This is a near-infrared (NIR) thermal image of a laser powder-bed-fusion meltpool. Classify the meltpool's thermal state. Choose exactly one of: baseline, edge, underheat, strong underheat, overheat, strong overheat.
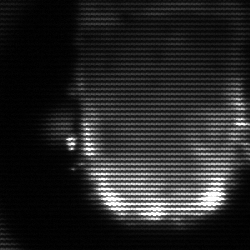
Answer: baseline